Aerial crown-view tile of a tropical tree (Barro Colorado Island, Panama), acquired 20250317:
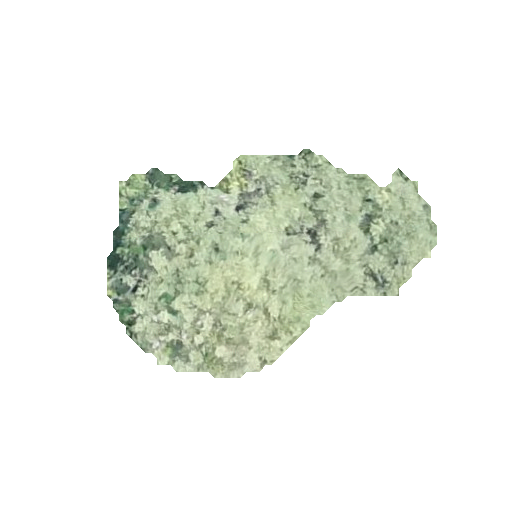
Species: Tabebuia rosea
GBIF accepted scientific name: Tabebuia rosea
Crown area: 75.817 m²